Field crop: maize
Growth stage: 2
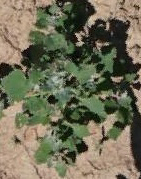
Species: chenopodium